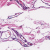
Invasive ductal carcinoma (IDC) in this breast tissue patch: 0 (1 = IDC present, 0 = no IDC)